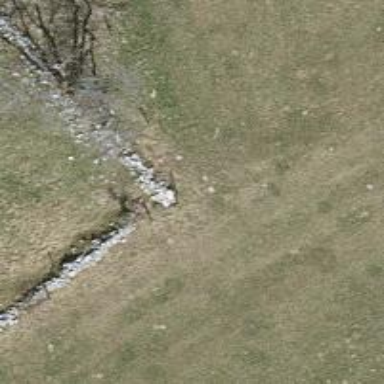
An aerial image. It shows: Grassy path.